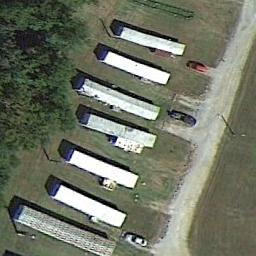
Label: mobile_home_park